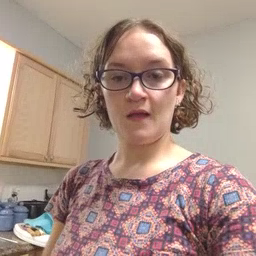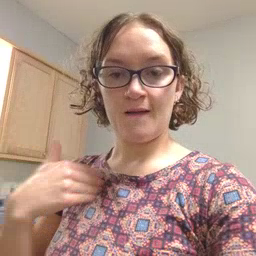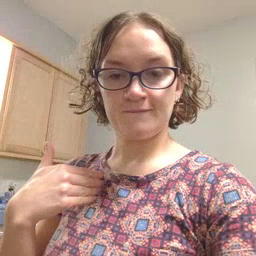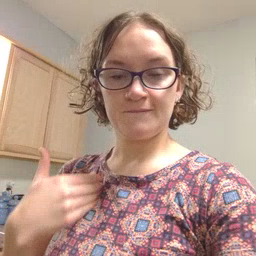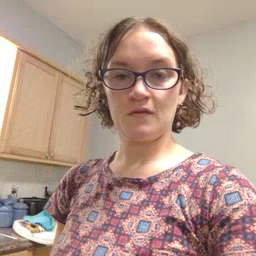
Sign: have